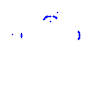
Particle: kaon